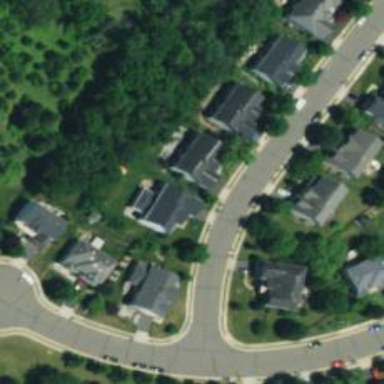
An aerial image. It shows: Residential road.